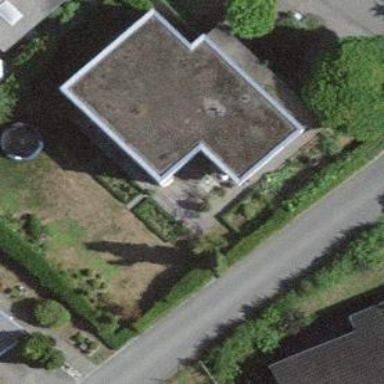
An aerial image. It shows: Detached building.